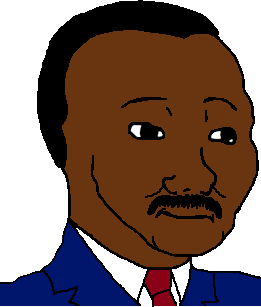
Label: 5_Blackjak